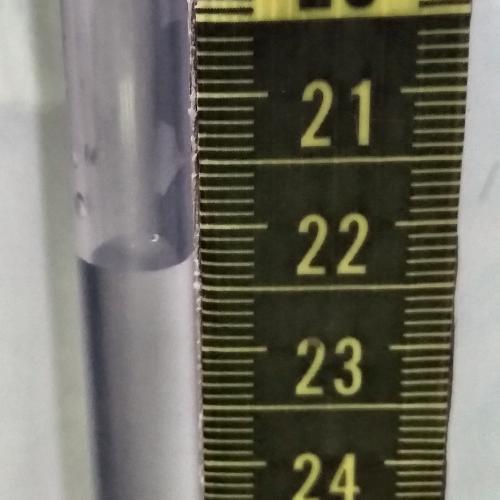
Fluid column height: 22.3 cm